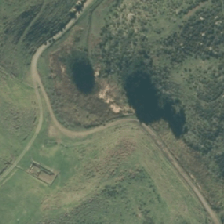
Land cover: grose_broom